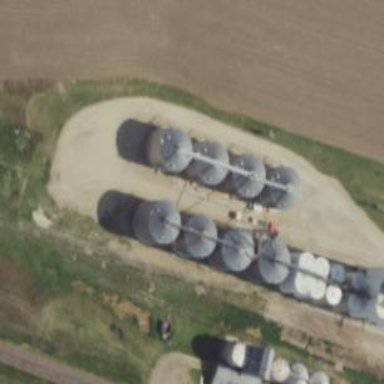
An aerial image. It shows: Silo.